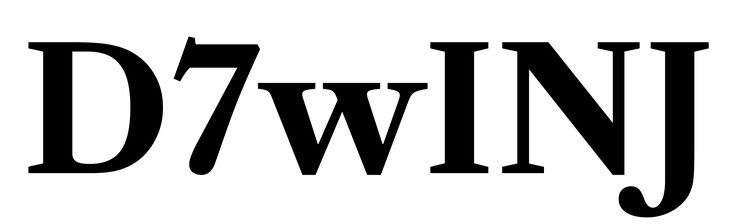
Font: LibreCaslonText_Bold